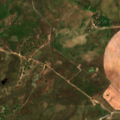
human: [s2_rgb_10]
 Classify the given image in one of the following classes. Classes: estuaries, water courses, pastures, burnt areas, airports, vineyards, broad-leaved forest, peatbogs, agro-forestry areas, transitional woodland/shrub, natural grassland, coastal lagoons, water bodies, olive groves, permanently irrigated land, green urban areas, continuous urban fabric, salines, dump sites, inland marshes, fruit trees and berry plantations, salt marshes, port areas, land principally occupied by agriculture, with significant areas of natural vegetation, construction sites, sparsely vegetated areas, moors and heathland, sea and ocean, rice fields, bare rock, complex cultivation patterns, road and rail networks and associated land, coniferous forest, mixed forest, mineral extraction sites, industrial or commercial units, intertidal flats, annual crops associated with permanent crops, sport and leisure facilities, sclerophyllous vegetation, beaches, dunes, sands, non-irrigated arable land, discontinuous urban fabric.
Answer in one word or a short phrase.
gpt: continuous urban fabric